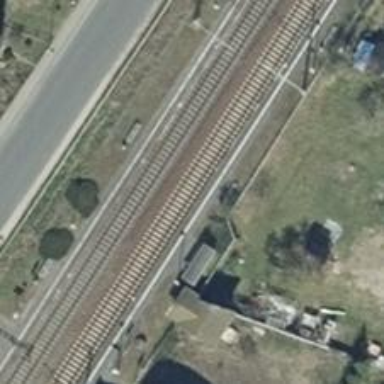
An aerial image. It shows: Railway stop with public transport stop position.